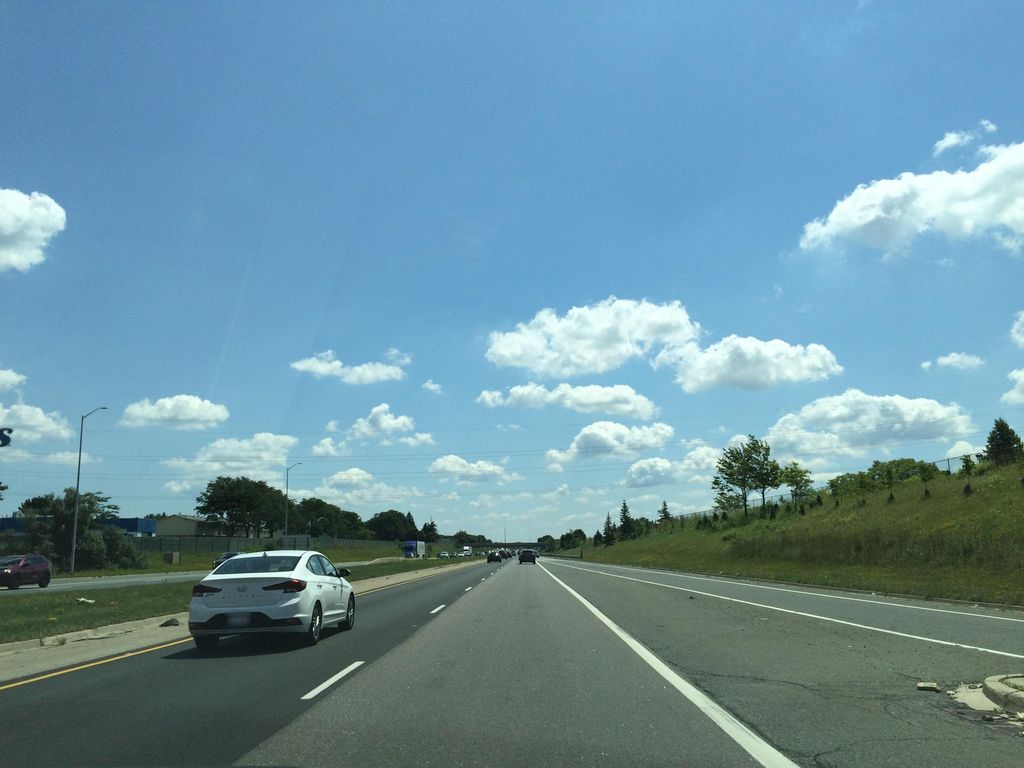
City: hamilton